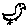
Label: bird